Platform: macOS
Application: Chrome
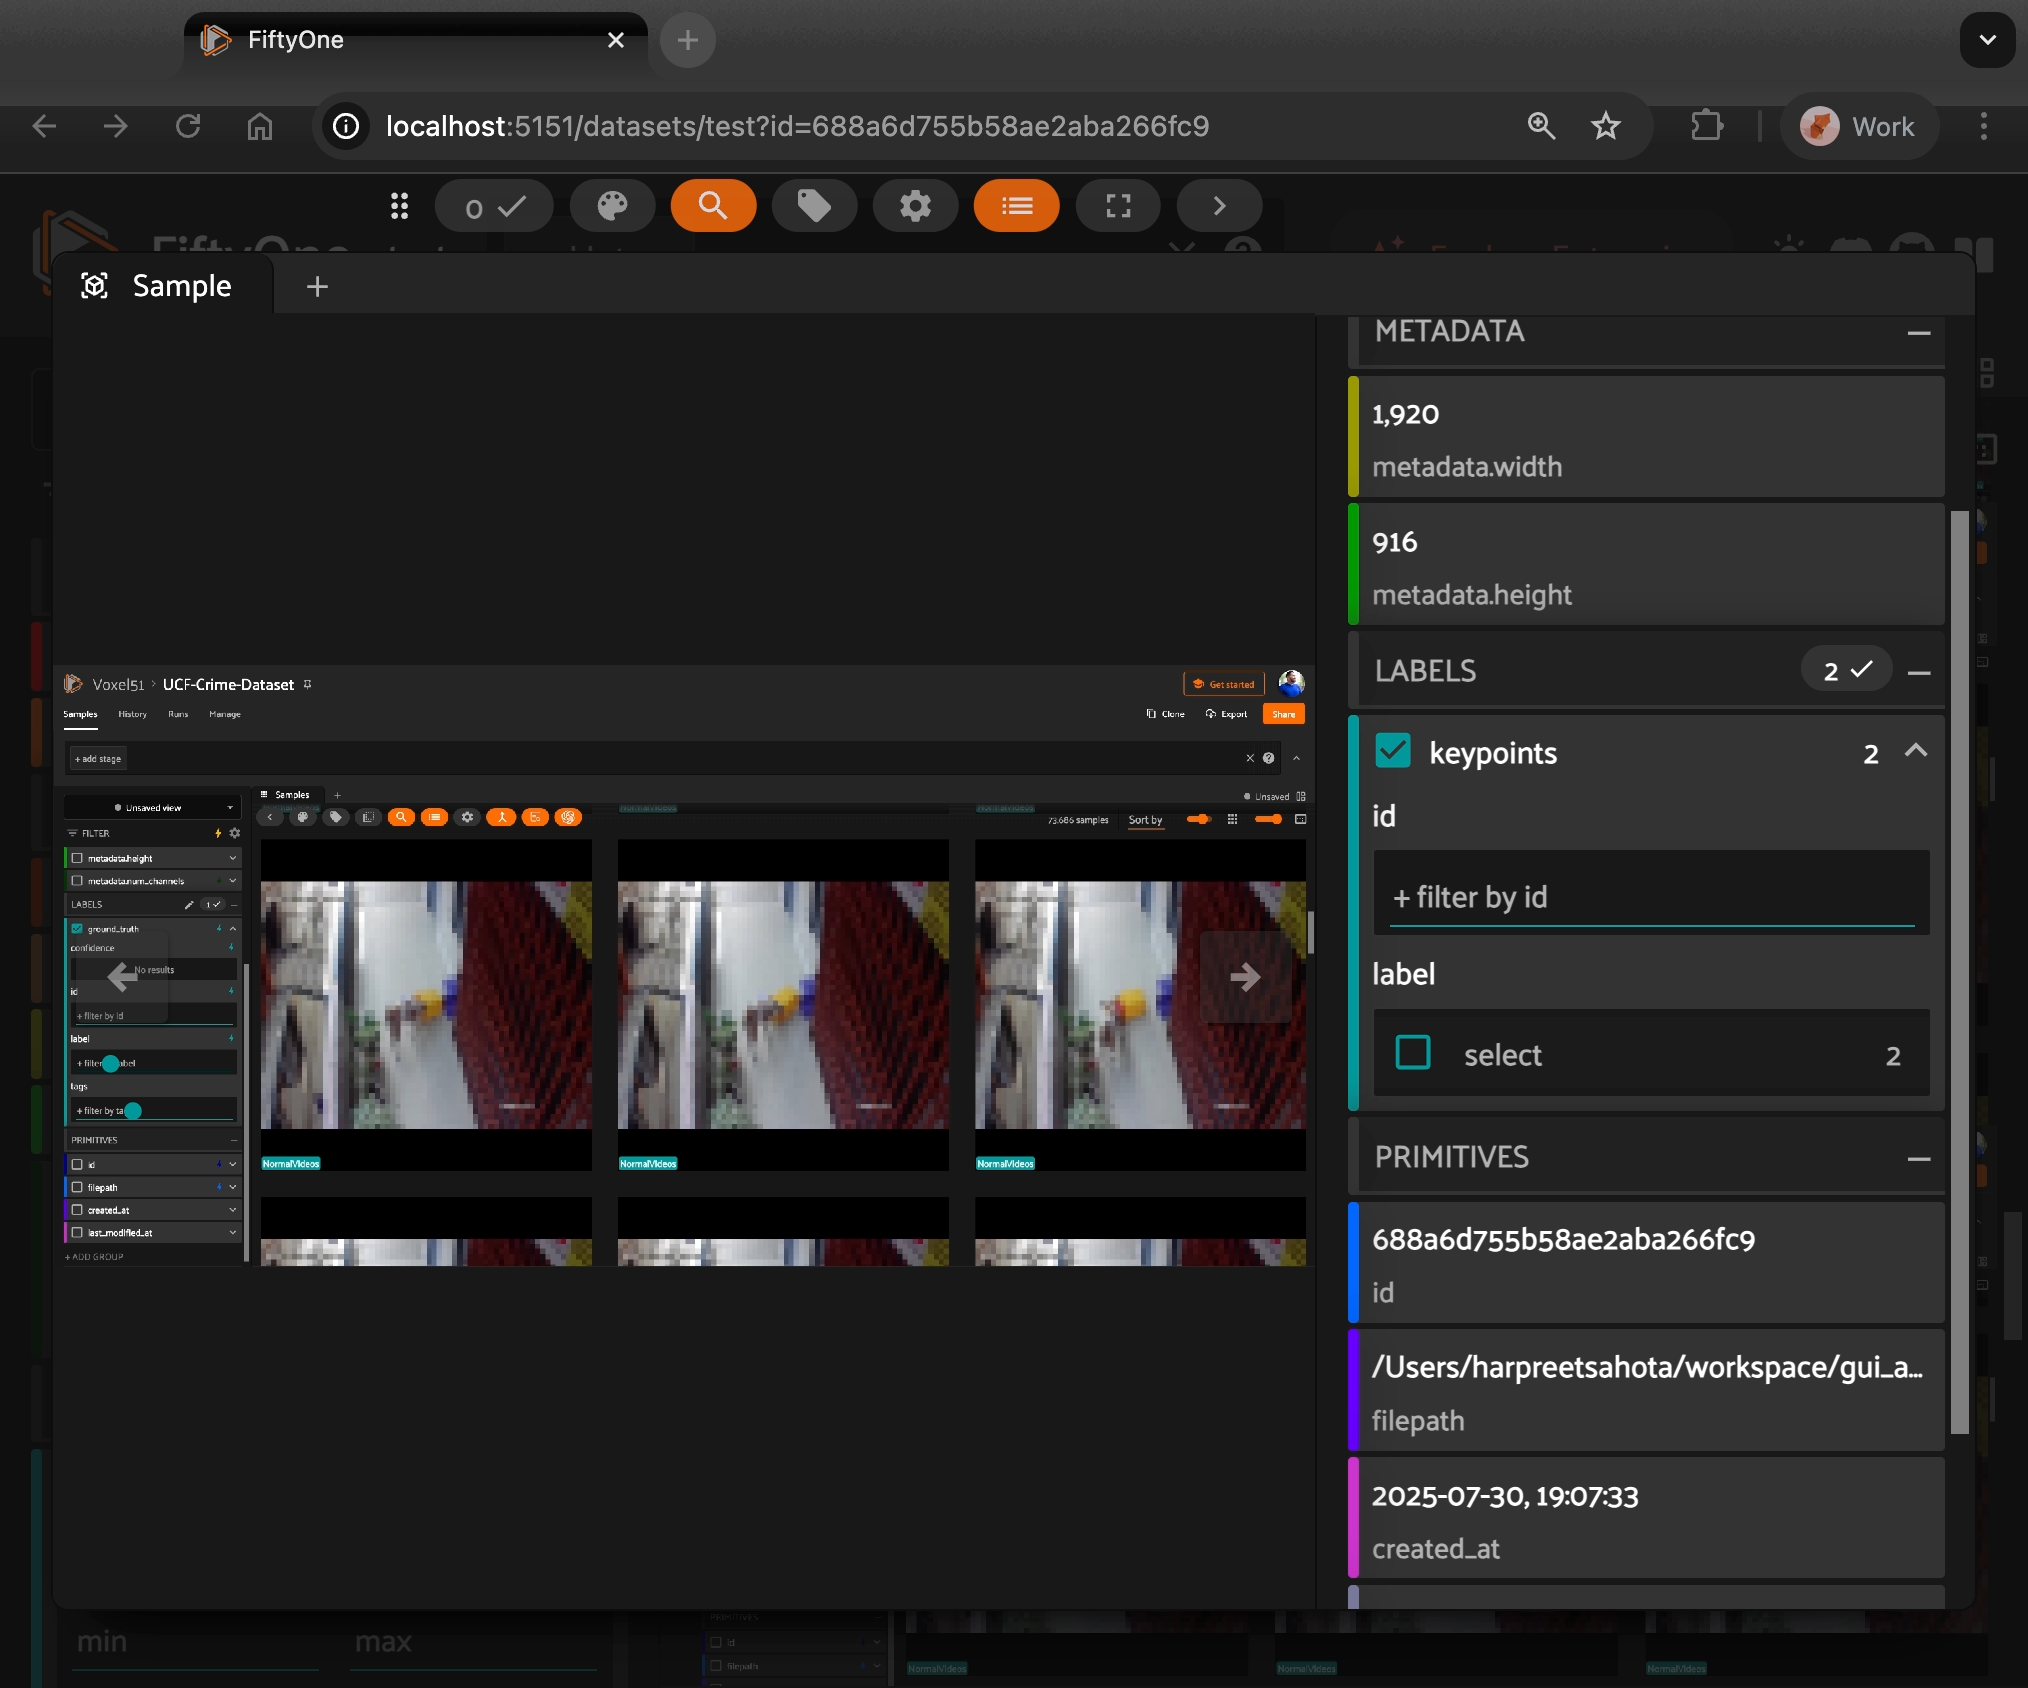
task_description: Scroll up on the sample modal sidebar
action_type: click
element_info: Slider
steps_since_start: 1

task_description: Scroll to the top of the sample modal sidebar
action_type: click
element_info: Slider
steps_since_start: 1

task_description: Scroll down on the sample modal sidebar
action_type: click
element_info: Slider
steps_since_start: 1

task_description: Scroll to the bottom of the sample modal sidebar
action_type: click
element_info: Slider
steps_since_start: 1